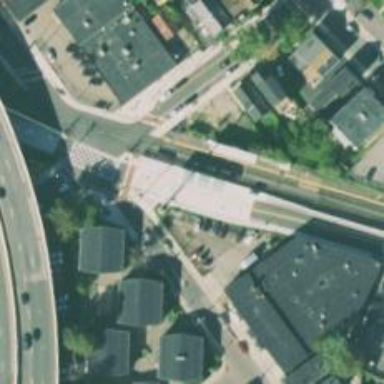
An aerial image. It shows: Busway road.